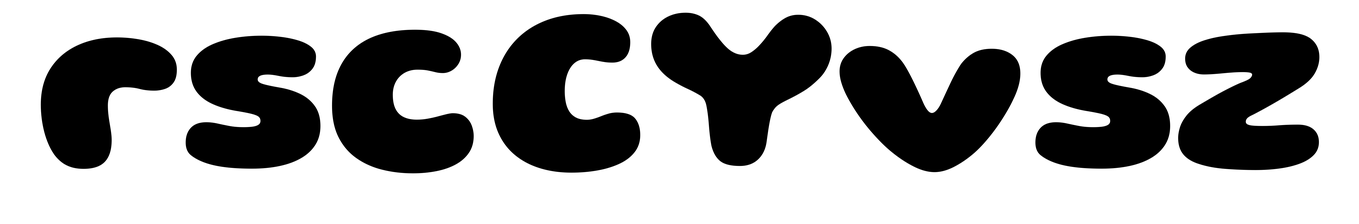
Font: Gluten_ExtraBold